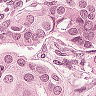
Metastatic tissue present: yes